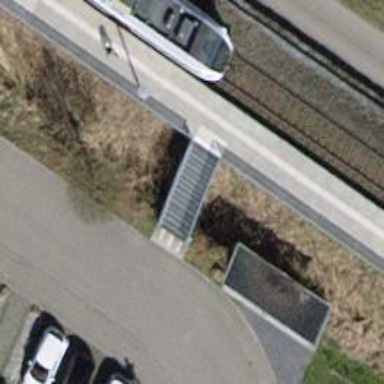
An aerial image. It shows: Metal steps on the road.